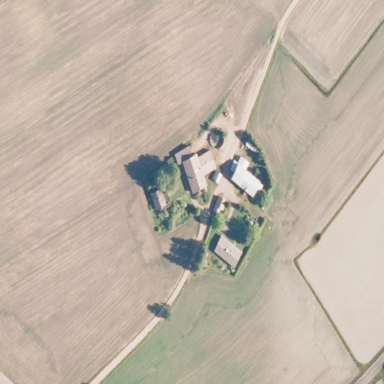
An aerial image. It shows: Farmyard area.